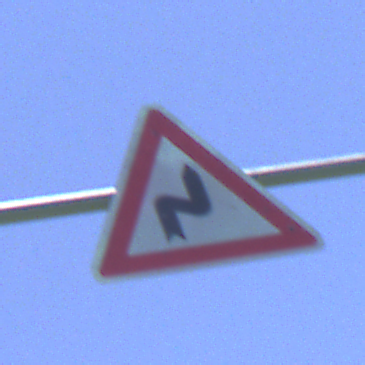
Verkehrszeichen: DoppelkurveRechts
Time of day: Midday
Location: Outdoor (Nature)
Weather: Clear
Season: Summer
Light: Natural